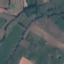
Land use / land cover class: Pasture